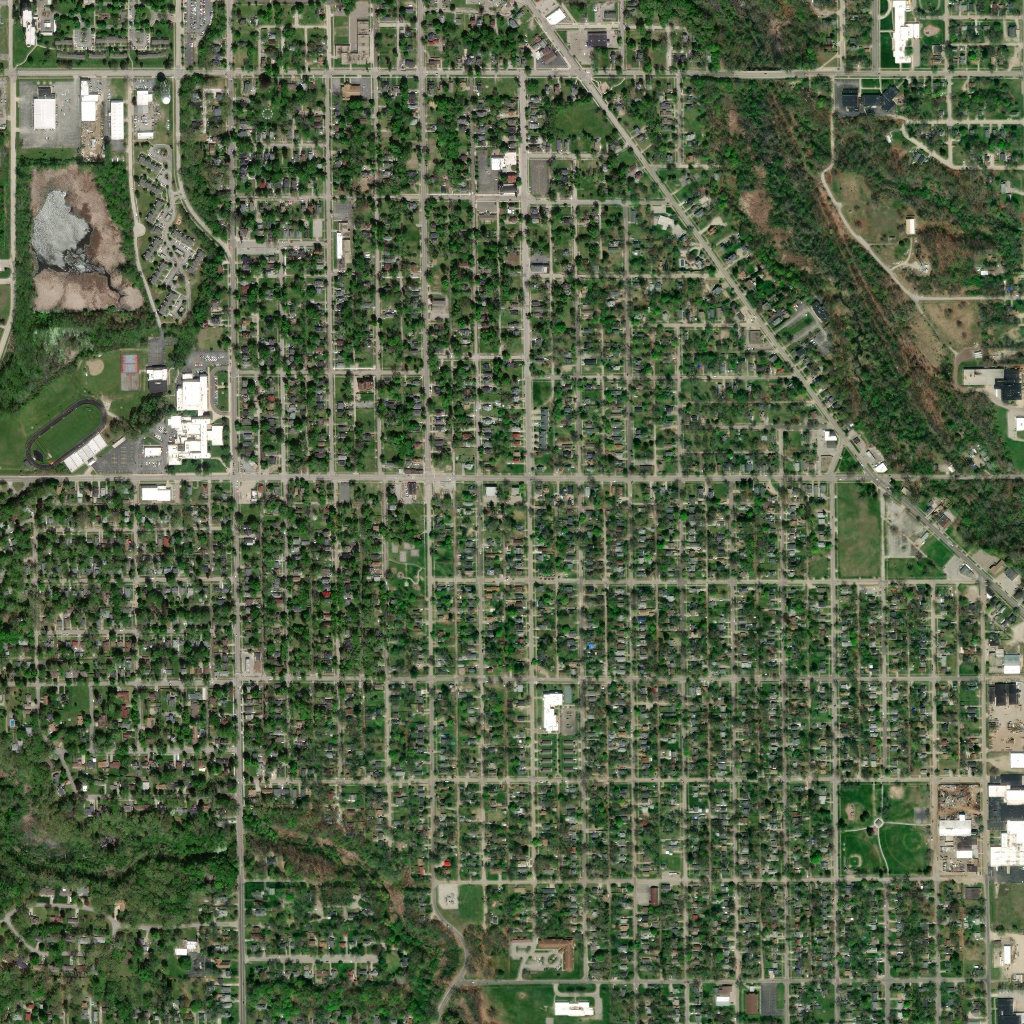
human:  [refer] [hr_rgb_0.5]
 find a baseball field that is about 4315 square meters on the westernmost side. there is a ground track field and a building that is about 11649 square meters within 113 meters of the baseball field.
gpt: <box>[[8, 34, 12, 38, 0]]</box>